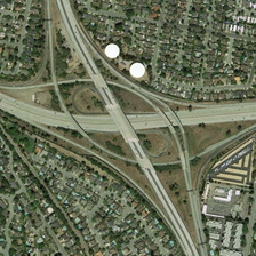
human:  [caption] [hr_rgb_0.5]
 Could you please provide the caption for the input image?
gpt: A star-shaped viaduct with dense buildings.

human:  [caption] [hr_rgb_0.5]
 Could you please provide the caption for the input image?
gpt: there is a viaduct surrounded by dense buildings .

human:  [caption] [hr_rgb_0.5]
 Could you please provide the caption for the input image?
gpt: A star-shaped viaduct surrounded by dense buildings.

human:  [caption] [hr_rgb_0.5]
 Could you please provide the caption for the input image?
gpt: the highway viaduct and its side roads spans the road below separating the dense residential area .

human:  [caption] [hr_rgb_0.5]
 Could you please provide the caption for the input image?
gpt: The star bridge is surrounded by dense buildings.